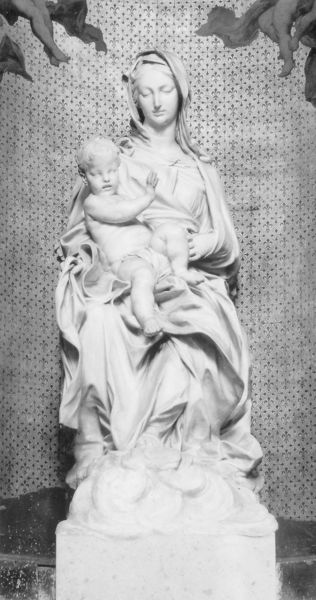
Titel: Madonna mit Kind
Künstler: Antonio Raggi
Standort: Paris, St. Joseph-des-Carmes (EU - F)
Schlagwörter: weiß, frau, marmor, schleier, falten, sockel, gewand, sitzend, kind, mutter, frontal, renaissance, skulptur, statue, baby, plastik, nachdenklich, foto, nische, christus, jesus, pieta, maria, madonna, mutter gottes, marienbild, maria mit dem kind